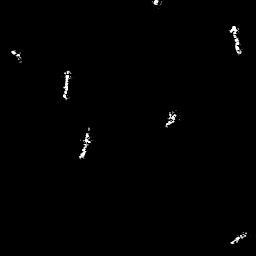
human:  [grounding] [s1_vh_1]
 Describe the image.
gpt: In the satellite image, there is  <ref>1 medium ship </ref> <box>[[28, 51, 36, 63, 0]]</box> located at center,  <ref>1 small ship </ref> <box>[[23, 26, 28, 39, 0]]</box> located at left,  <ref>1 small ship </ref> <box>[[3, 17, 8, 25, 0]]</box> located at top left,  <ref>1 small ship </ref> <box>[[62, 43, 69, 50, 0]]</box> located at center,  <ref>1 medium ship </ref> <box>[[87, 9, 95, 21, 0]]</box> located at top right,  <ref>1 small ship </ref> <box>[[88, 89, 96, 95, 0]]</box> located at bottom right.